Interaction volume radius: 10 \u00c5
Interaction volume height: 20 \u00c5
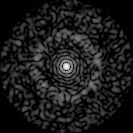
Disorder parameter: 0.823